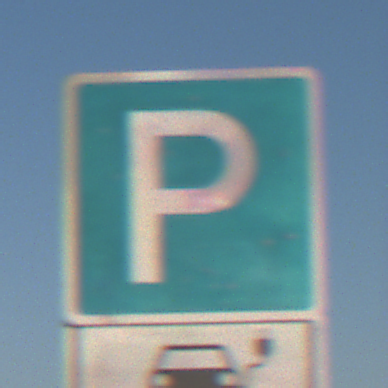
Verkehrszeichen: Parken
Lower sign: MehrspurigeFahrzeugeFrei11
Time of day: MorningAfternoon
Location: Outdoor (Nature)
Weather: Clear
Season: Winter
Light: Natural